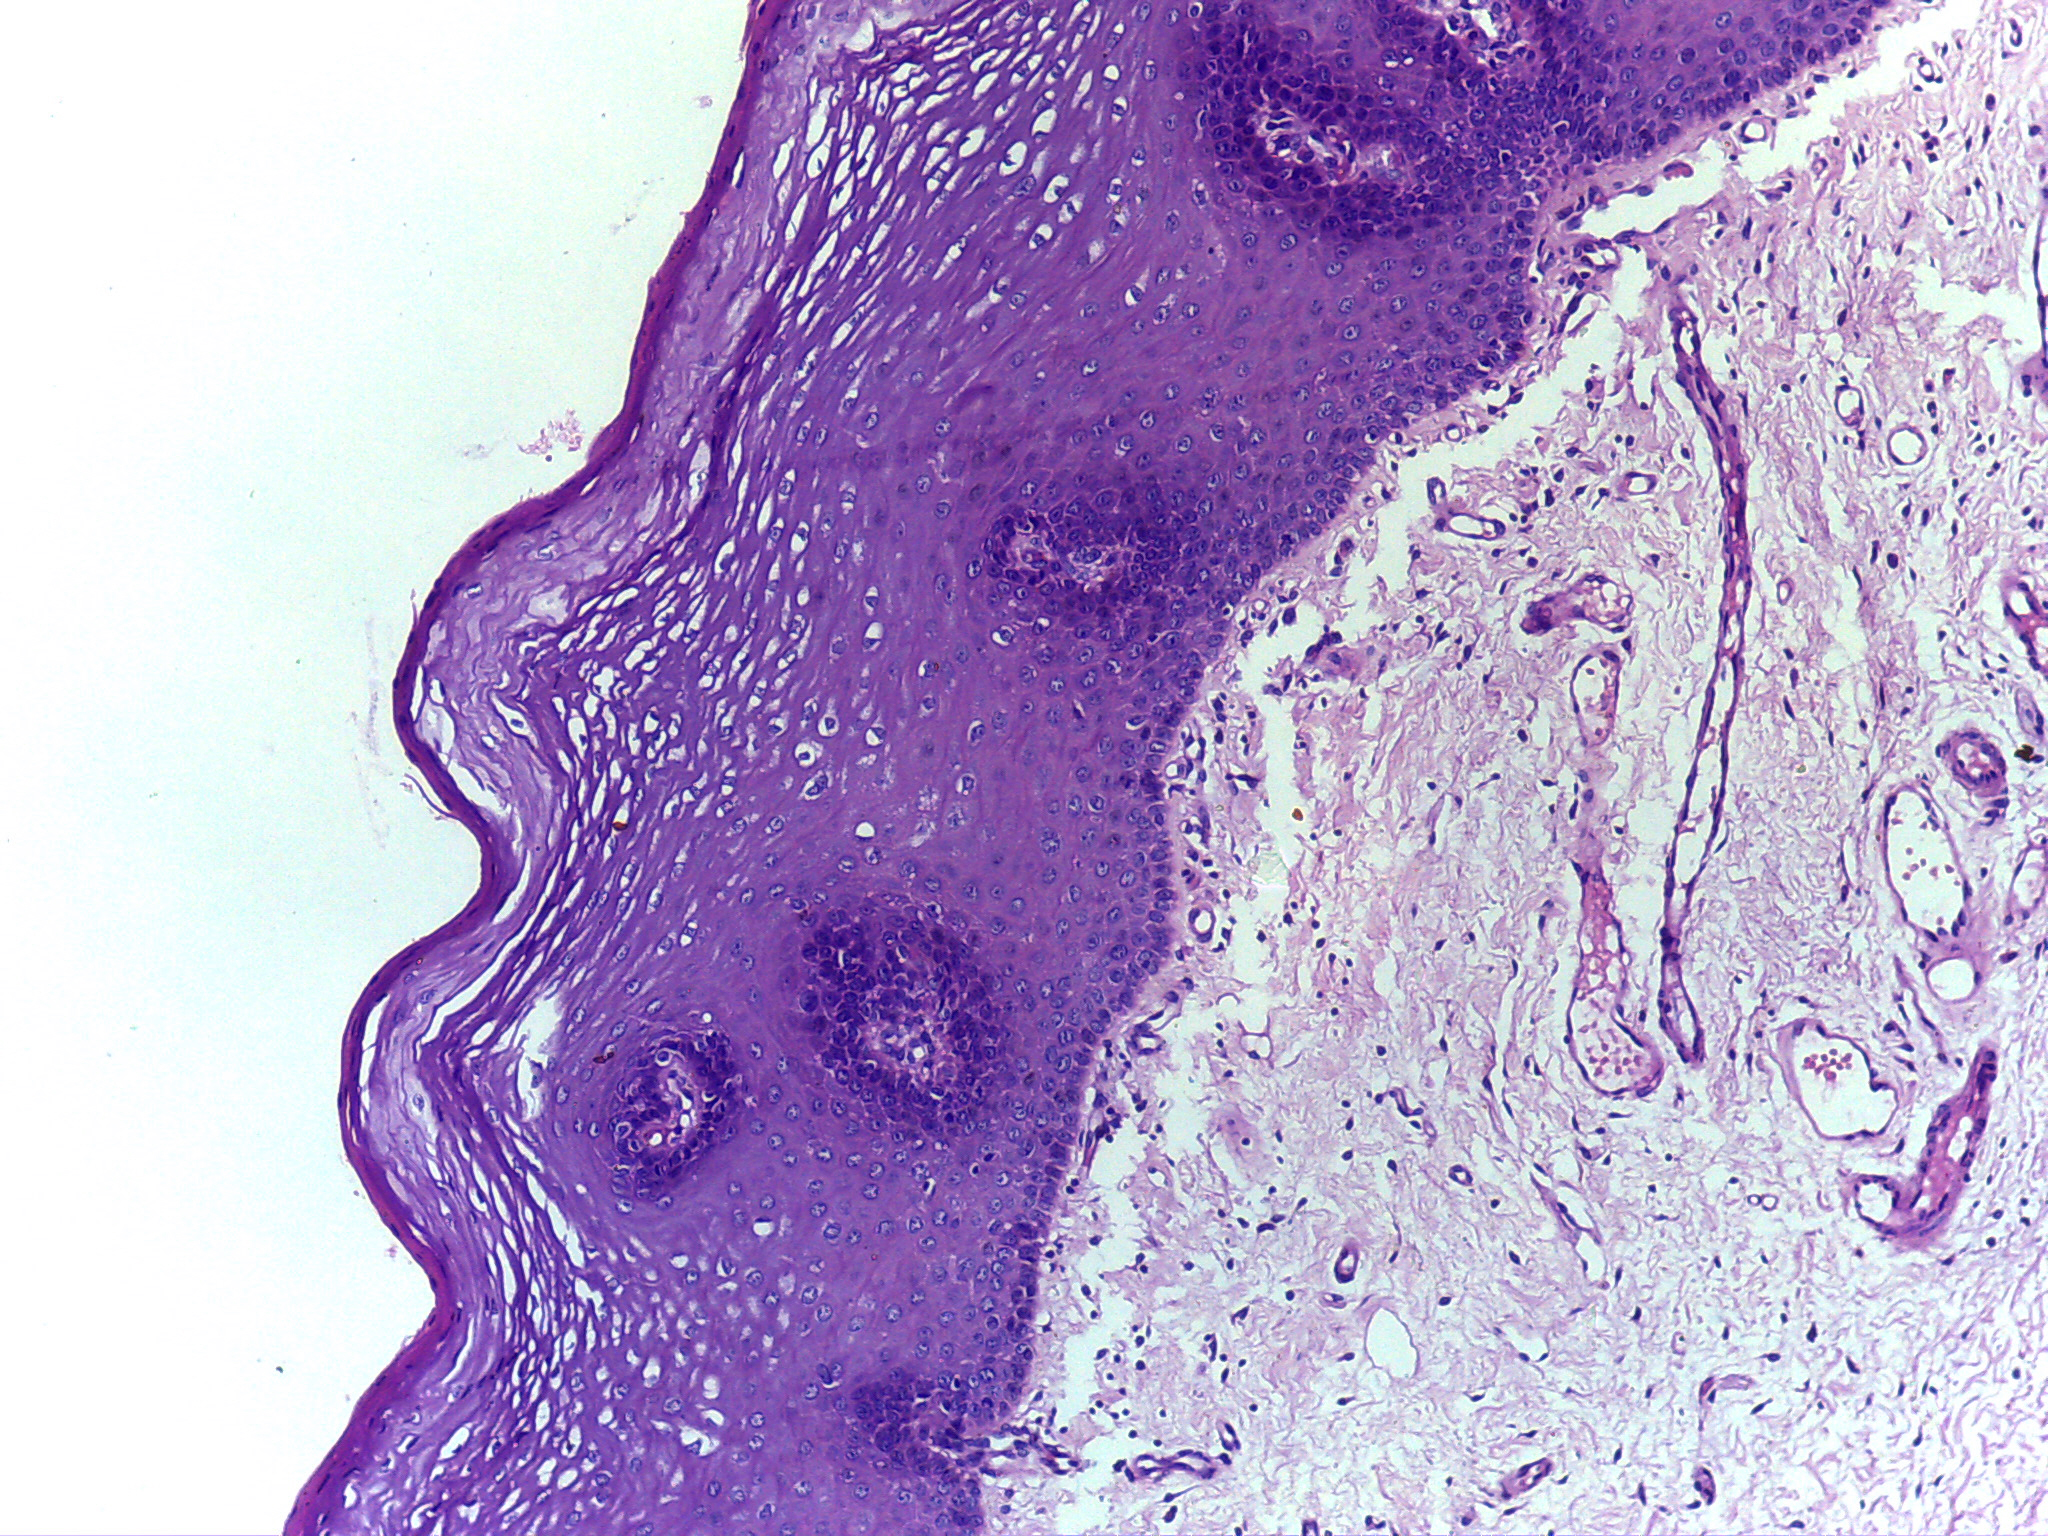
Diagnosis: Normal